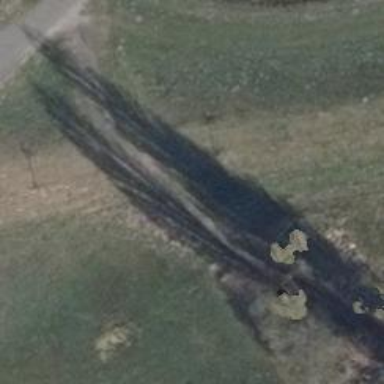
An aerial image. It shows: Grass track with grade5 track type.